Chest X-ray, AP view. Patient: 10 years old, sex F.
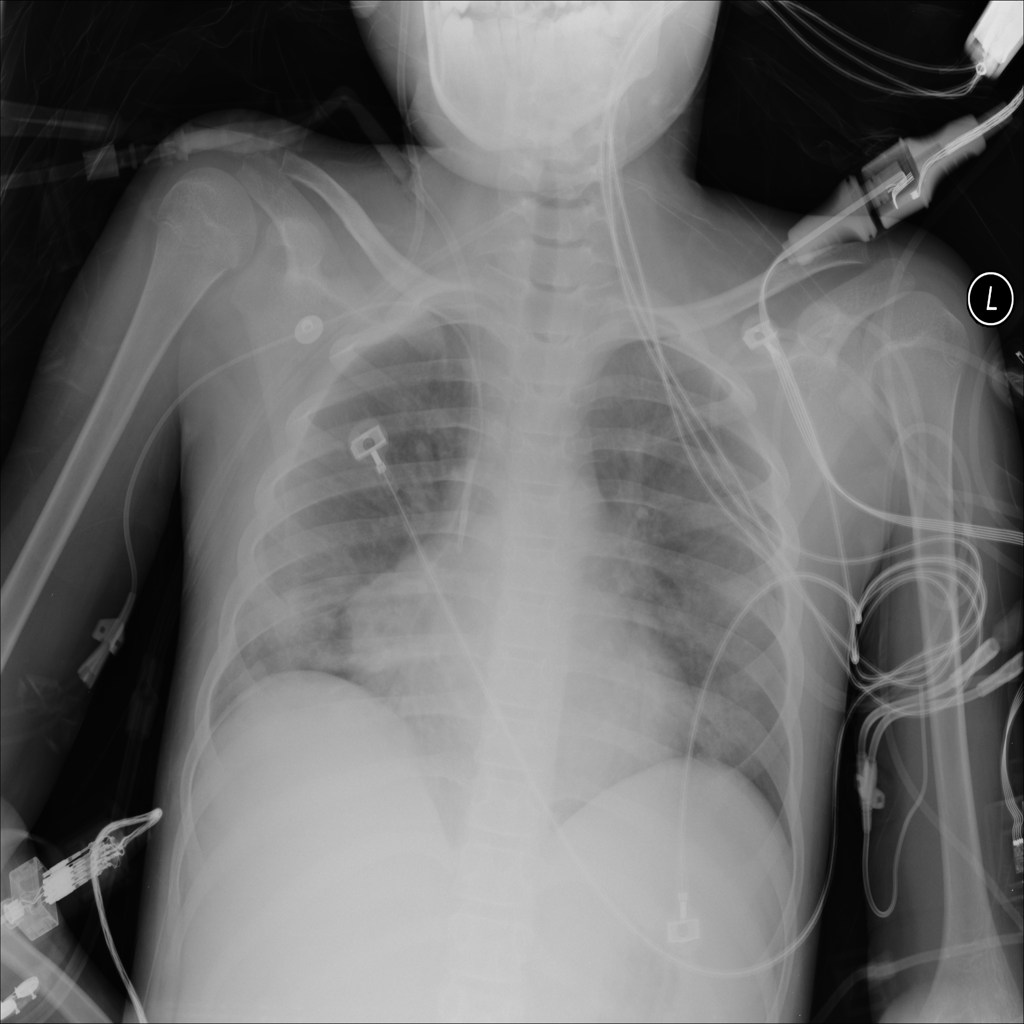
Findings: Infiltration